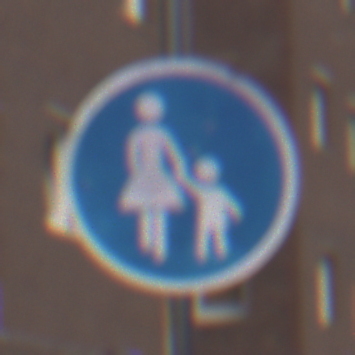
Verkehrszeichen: Gehweg
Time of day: MorningAfternoon
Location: Outdoor (Urban)
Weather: Overcast
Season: NotSpecified
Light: Natural